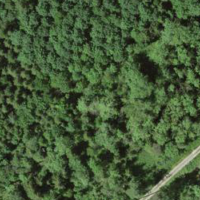
EUNIS habitat code: 41
Species observed at this site:
Fagus sylvatica